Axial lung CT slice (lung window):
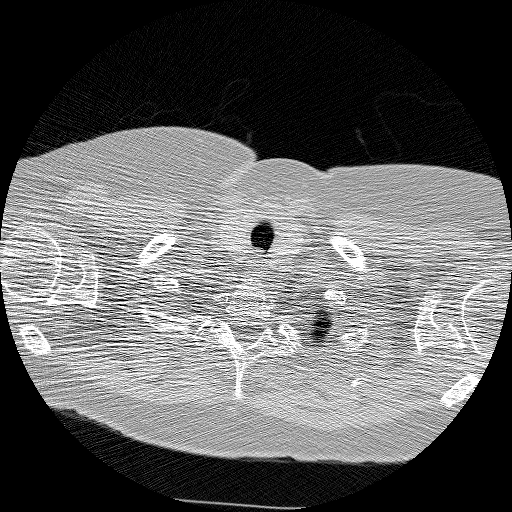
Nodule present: no